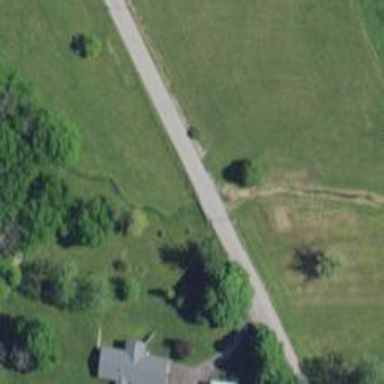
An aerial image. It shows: Unclassified road.